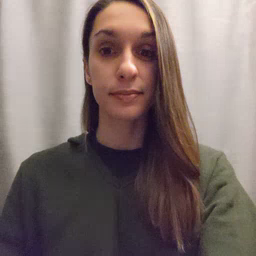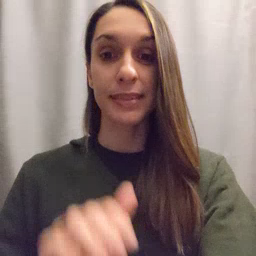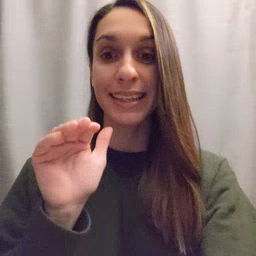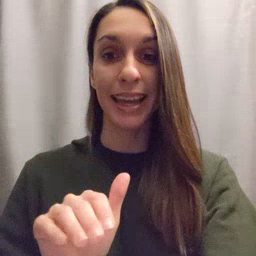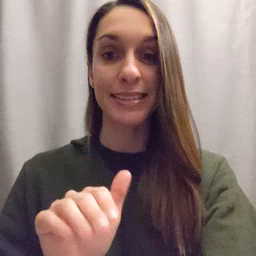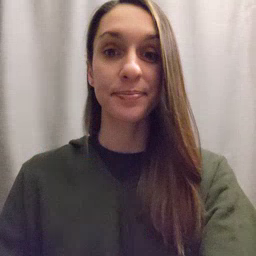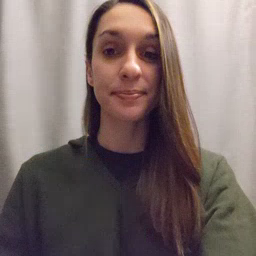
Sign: night